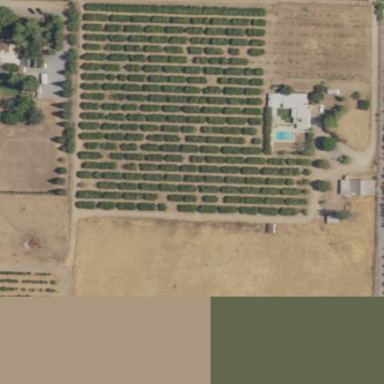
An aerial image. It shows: Orange orchard with rows of orange trees.